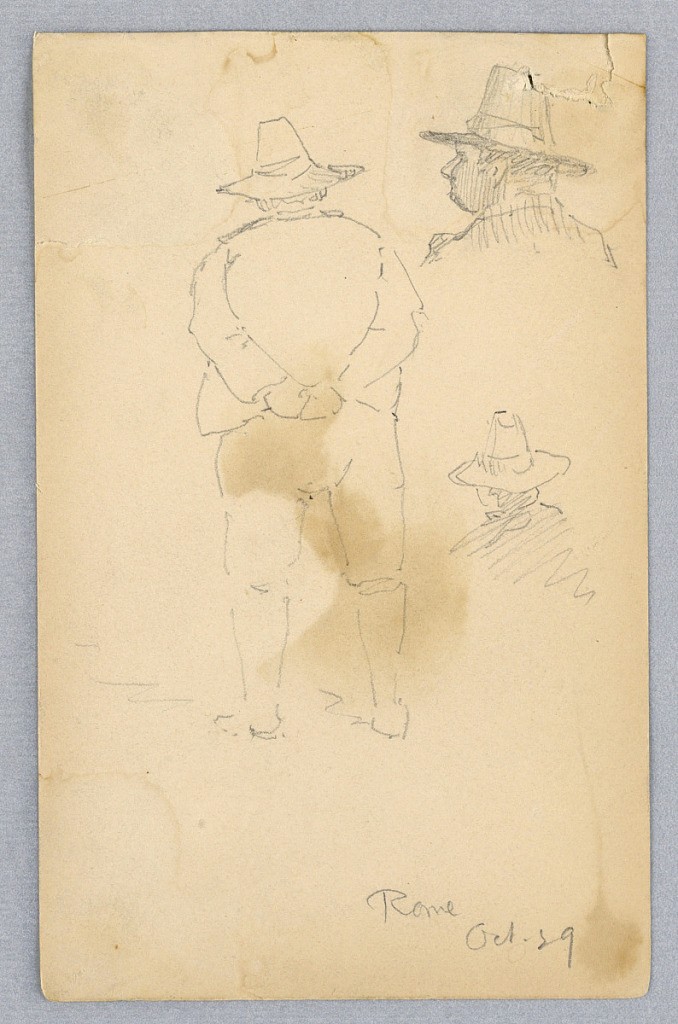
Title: Sketches of a Man, Rome
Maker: Francis Augustus Lathrop, American, 1849–1909
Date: ca. 1883
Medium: Graphite on paper
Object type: Drawing
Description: Center, man with hands crossed behind his back. Two sketches of his head at right.